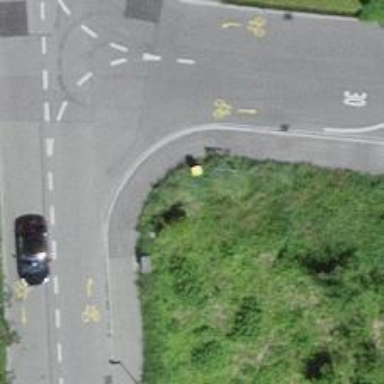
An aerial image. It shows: Post box is visible.